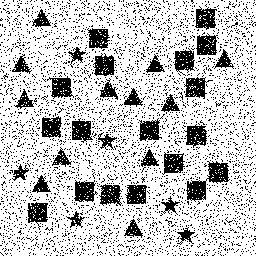
Squares: 18
Triangles: 12
Stars: 6
Total shapes: 36